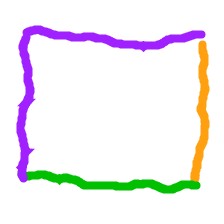
Shape: rectangle